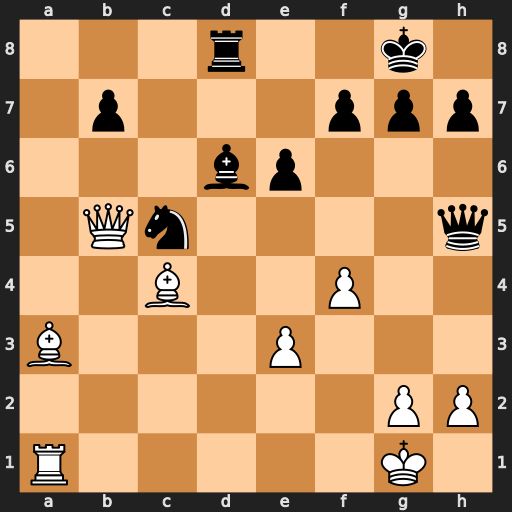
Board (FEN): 3r2k1/1p3ppp/3bp3/1Qn4q/2B2P2/B3P3/6PP/R5K1
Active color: w
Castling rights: -
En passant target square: -
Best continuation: Be2 Qf5 Rd1